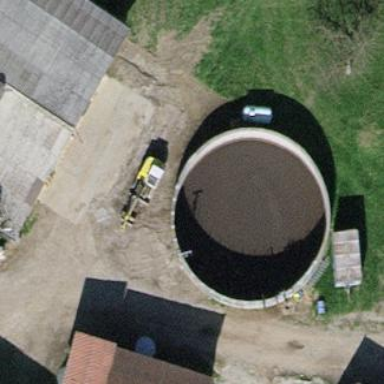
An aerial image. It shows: Building that serves as silo.